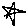
Label: star